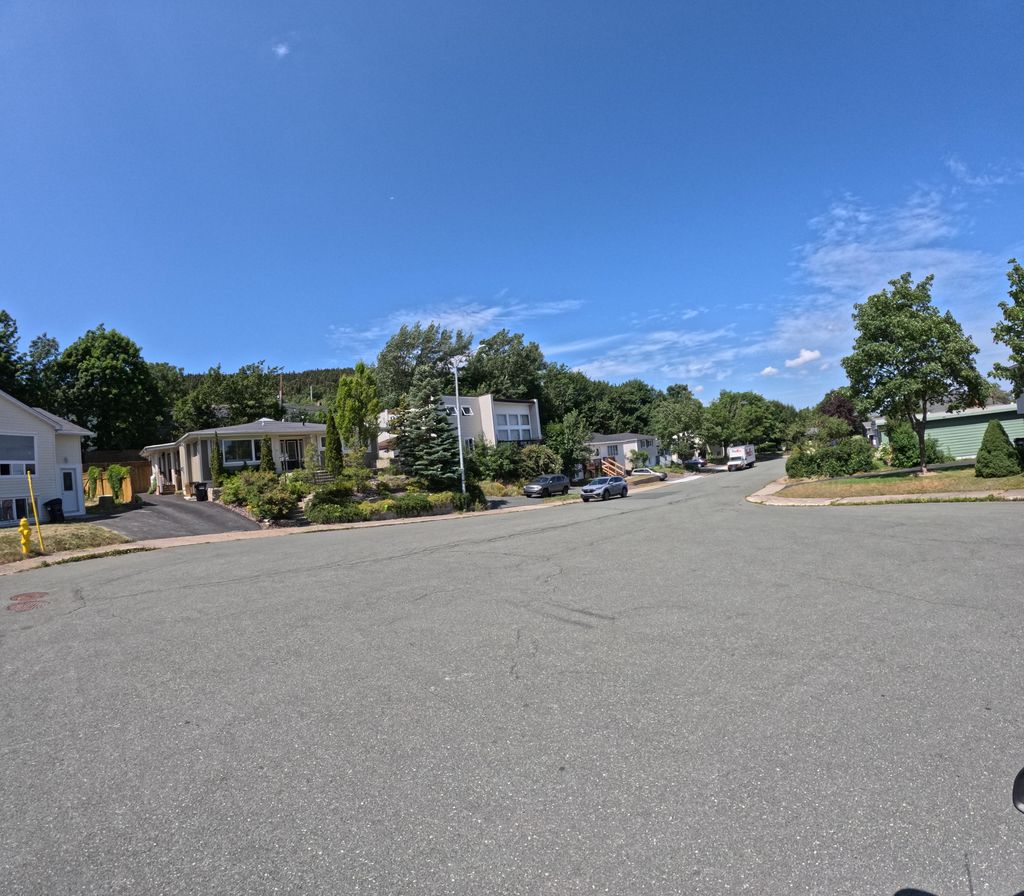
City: st_johns